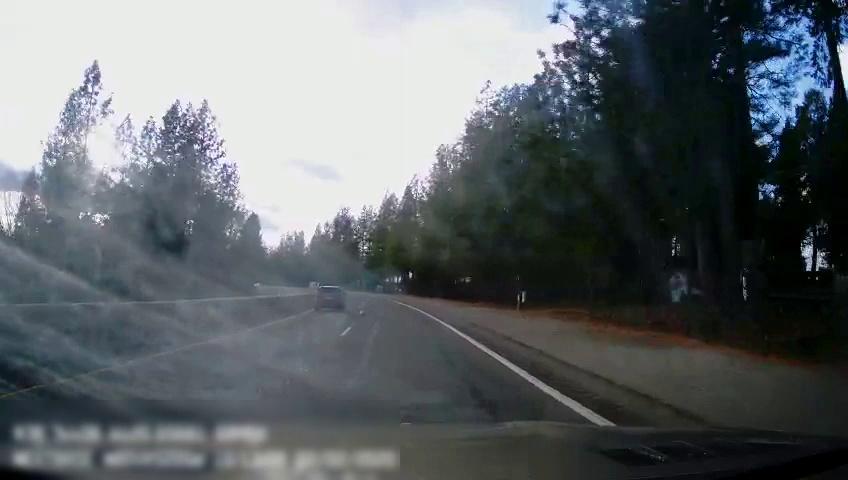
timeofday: Day
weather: Sunny
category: Drivable Space
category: Vehicles | SUV
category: Lanes | Alternate Lane
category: Lanes | Current Lane
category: Lanes | Alternate Lane
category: Traffic | Signs